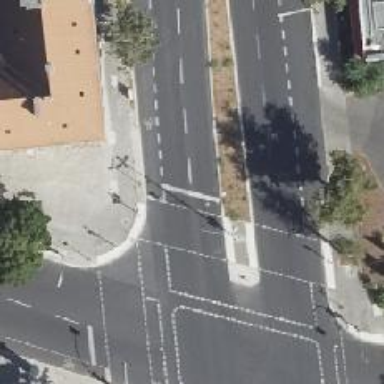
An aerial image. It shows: Road with traffic signals.